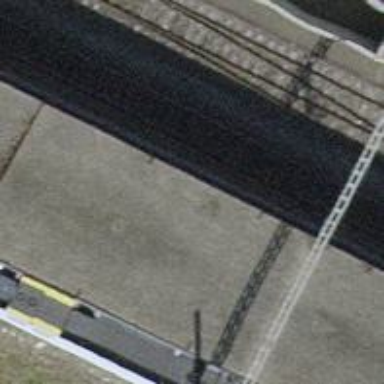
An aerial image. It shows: Stop position for public transport at railway stop.